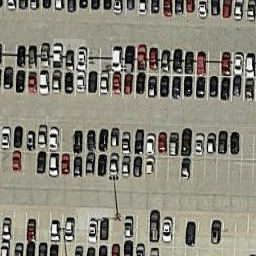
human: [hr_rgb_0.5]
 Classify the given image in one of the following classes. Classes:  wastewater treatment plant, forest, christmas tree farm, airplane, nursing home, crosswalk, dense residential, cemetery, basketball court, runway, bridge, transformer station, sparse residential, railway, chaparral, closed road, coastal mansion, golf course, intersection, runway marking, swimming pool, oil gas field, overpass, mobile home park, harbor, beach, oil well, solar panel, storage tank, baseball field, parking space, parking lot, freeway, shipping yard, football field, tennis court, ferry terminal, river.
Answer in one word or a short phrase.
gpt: parking lot